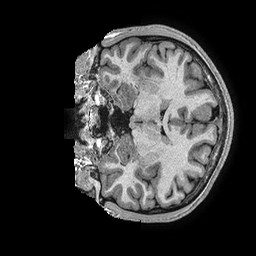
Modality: T1w
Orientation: coronal
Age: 22
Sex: male
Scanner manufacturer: ge
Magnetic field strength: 3 T
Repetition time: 0.006952 s
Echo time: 0.00292 s